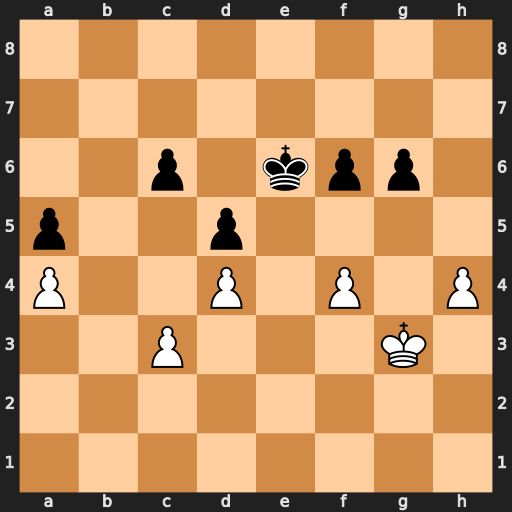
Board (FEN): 8/8/2p1kpp1/p2p4/P2P1P1P/2P3K1/8/8
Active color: w
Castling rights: -
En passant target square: -
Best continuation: Kg4 Kf7 f5